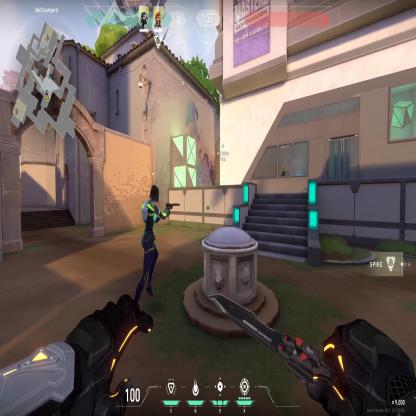
Label: teammate